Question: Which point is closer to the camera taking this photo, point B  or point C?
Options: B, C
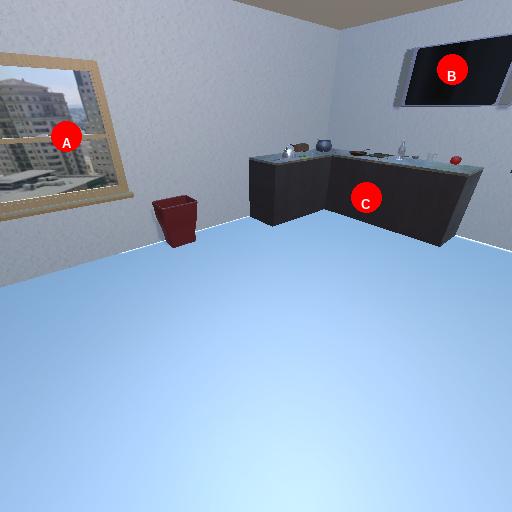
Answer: B